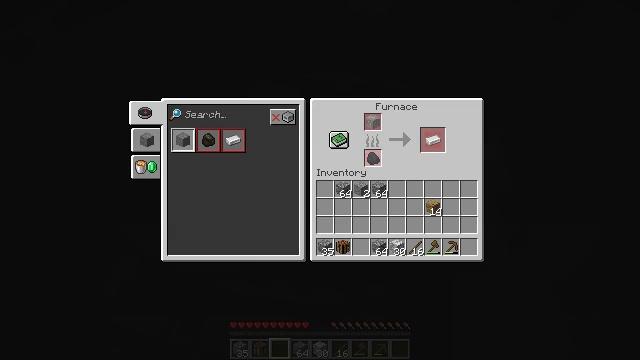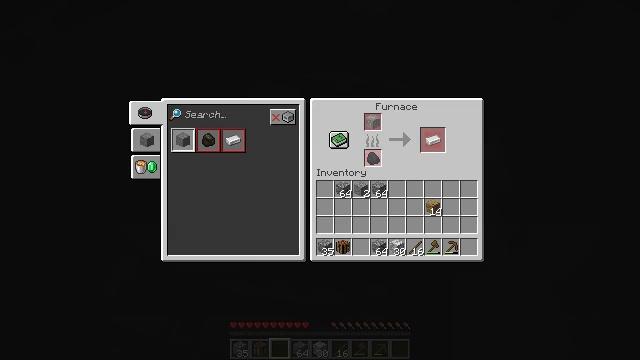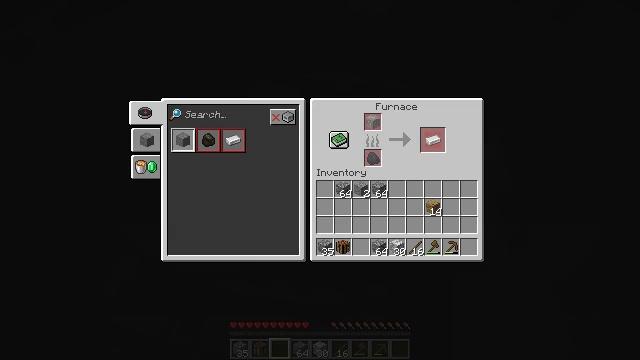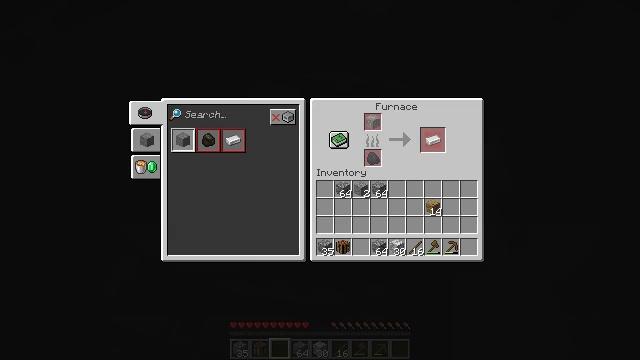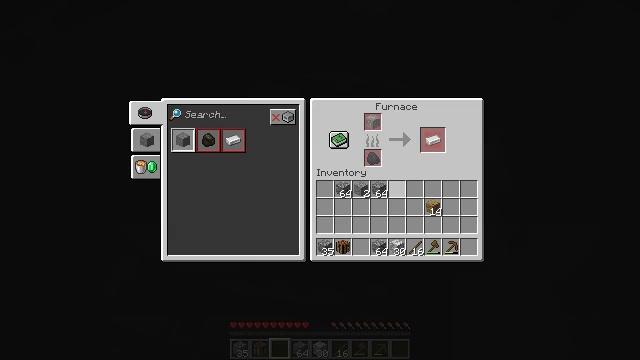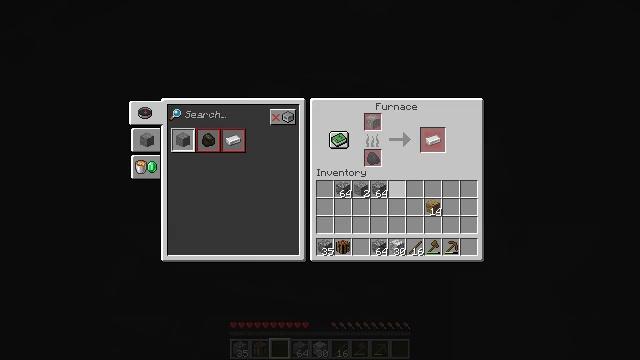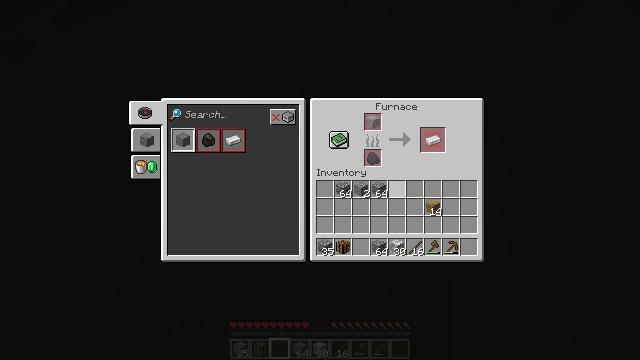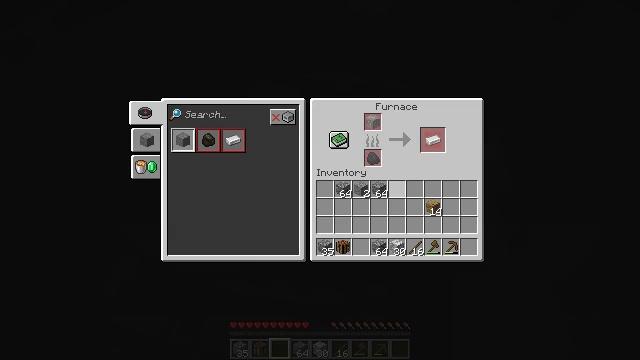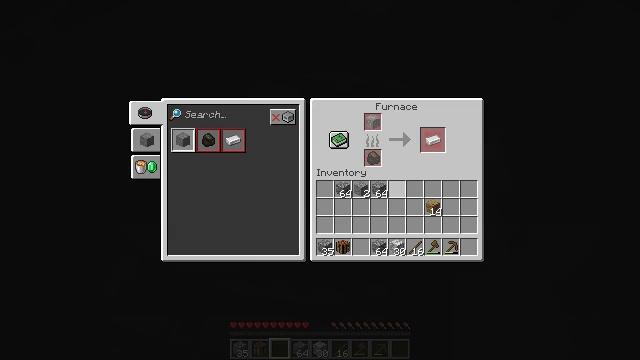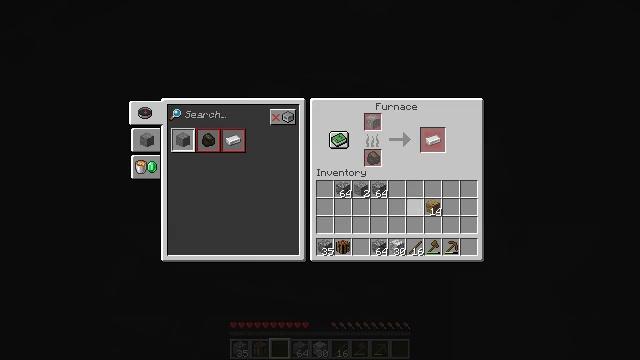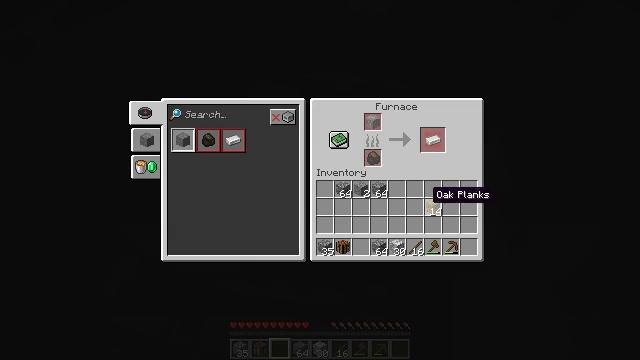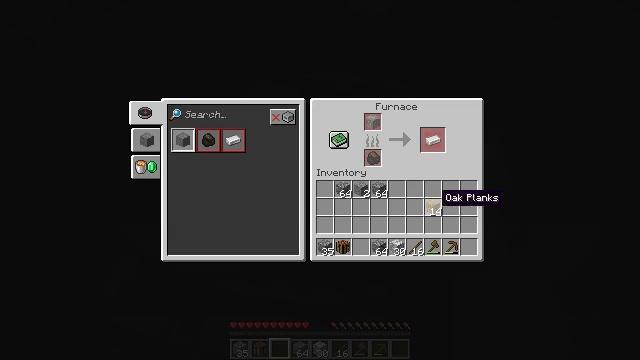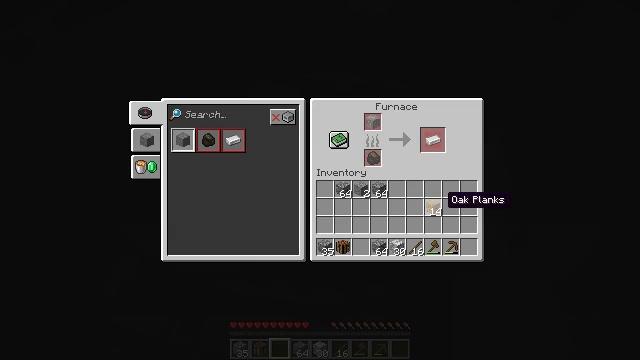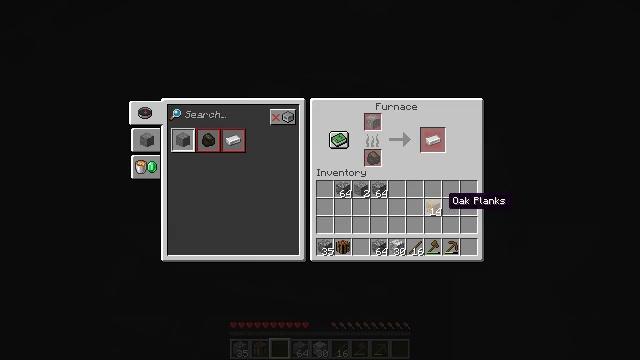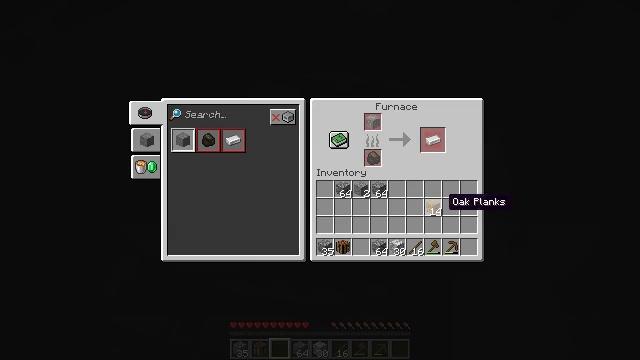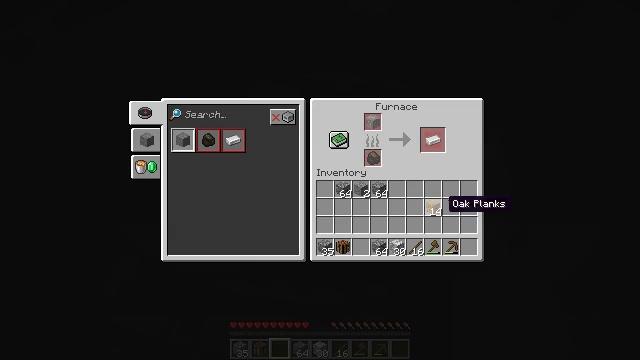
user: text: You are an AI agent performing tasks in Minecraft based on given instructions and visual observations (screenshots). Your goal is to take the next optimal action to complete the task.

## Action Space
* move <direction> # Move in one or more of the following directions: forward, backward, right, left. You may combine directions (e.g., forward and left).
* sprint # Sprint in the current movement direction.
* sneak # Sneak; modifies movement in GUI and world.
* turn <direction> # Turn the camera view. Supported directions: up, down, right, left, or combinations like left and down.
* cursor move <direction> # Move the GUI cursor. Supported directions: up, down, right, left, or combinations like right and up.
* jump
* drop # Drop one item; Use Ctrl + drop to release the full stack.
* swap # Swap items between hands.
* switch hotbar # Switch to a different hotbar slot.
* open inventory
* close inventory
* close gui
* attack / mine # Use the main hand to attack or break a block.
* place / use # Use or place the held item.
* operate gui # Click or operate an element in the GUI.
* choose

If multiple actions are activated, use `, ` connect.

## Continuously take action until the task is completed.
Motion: motion action
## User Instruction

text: Remove the furnace from its place.
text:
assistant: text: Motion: no_op
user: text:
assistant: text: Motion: no_op
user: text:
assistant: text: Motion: no_op
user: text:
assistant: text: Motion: no_op
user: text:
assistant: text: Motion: no_op
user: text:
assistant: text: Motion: no_op
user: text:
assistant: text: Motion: no_op
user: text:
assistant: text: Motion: no_op
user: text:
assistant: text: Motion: no_op
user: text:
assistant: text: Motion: no_op
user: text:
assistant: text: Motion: no_op
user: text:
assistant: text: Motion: no_op
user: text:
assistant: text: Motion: cursor move right and down
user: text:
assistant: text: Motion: cursor move right
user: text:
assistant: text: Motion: no_op
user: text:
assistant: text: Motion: no_op
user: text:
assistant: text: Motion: no_op
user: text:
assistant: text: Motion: no_op
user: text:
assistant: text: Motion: no_op
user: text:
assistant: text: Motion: cursor move right
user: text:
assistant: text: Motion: cursor move right
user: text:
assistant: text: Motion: cursor move right
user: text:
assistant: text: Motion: no_op
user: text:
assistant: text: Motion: no_op
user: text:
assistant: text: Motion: no_op
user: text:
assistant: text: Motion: no_op
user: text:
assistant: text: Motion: no_op
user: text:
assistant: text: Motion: no_op
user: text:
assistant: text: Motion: no_op
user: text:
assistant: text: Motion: no_op